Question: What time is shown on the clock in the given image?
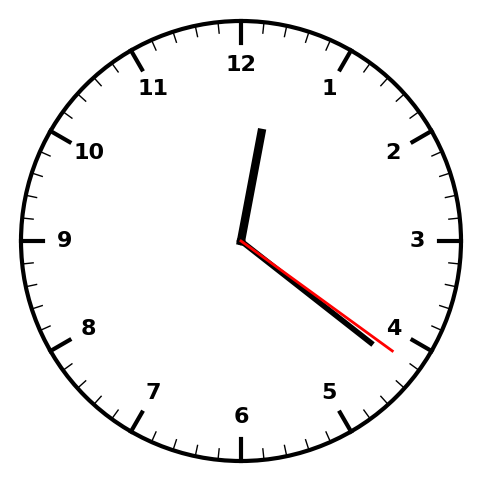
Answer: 12:21:21